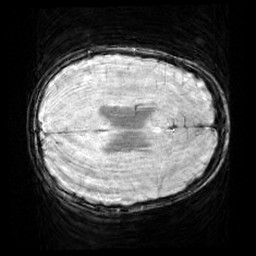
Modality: SWI
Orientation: axial
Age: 10
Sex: male
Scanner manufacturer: siemens
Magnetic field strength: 3 T
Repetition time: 0.027 s
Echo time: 0.02 s